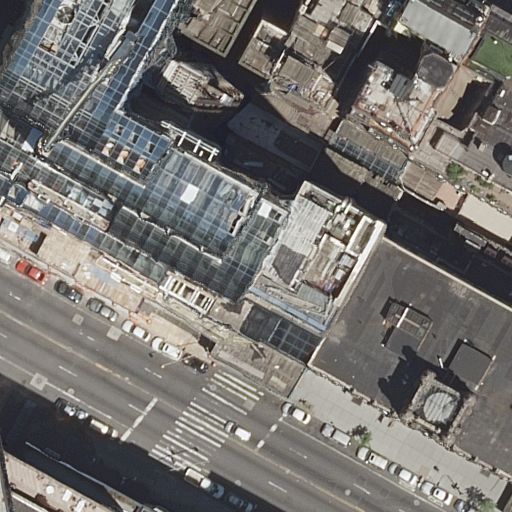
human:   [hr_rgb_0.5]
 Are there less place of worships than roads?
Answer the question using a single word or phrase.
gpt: yes

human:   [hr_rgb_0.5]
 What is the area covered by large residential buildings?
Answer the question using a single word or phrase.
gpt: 2982m2

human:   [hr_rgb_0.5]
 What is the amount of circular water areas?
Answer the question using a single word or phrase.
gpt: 0

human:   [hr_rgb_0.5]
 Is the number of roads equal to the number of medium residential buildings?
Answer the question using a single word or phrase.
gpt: no

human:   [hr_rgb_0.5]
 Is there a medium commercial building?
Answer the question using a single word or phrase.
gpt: no

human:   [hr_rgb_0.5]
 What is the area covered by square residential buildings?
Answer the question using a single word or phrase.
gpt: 0m2

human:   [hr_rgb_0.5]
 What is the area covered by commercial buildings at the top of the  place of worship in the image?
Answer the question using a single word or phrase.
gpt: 0m2

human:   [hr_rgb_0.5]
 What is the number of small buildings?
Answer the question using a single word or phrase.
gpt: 2

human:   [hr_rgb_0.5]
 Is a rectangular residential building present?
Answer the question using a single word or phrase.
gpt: yes

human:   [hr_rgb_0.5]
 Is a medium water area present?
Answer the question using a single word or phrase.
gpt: no

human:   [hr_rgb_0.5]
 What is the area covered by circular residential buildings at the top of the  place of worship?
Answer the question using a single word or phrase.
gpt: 0m2

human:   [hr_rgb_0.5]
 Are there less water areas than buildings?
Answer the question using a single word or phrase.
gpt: yes

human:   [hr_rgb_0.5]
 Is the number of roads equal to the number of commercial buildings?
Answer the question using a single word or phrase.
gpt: no

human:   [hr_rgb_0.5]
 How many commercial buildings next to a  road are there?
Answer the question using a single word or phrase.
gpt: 0

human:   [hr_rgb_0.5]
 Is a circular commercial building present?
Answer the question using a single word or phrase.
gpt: no

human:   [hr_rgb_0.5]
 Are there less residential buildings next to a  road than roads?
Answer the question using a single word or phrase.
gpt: no

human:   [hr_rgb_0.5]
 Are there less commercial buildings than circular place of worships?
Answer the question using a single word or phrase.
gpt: no

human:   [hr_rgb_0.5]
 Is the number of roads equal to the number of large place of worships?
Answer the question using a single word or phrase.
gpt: no

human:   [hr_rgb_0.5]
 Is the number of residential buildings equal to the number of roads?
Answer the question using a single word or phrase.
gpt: no

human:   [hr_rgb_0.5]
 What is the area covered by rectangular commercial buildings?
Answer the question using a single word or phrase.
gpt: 0m2

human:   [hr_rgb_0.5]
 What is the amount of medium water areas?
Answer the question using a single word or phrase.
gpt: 0

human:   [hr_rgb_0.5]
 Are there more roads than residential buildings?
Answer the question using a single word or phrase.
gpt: no

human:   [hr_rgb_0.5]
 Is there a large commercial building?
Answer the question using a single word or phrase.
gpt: no

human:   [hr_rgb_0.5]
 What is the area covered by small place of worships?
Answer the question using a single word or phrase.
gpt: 0m2

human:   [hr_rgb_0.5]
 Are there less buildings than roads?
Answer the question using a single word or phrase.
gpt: no

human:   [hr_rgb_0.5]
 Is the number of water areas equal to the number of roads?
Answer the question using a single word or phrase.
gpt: no

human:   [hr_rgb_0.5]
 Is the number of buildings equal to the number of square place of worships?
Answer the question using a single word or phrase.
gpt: no

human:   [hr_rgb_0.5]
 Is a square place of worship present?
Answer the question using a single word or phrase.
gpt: no

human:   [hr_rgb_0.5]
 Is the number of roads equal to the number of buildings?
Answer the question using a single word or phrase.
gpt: no

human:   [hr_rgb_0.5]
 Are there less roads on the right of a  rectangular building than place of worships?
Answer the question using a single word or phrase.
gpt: yes

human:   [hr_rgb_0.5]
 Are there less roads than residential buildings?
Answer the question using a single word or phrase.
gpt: yes

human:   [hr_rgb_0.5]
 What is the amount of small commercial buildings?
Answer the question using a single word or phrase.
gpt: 0

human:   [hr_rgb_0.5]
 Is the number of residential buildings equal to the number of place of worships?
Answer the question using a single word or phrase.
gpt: no

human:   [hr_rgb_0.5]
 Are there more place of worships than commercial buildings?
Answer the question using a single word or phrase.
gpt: yes

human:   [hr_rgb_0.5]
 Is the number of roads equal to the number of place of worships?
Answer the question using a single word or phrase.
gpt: no

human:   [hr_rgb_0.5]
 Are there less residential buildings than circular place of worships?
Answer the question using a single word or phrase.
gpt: no